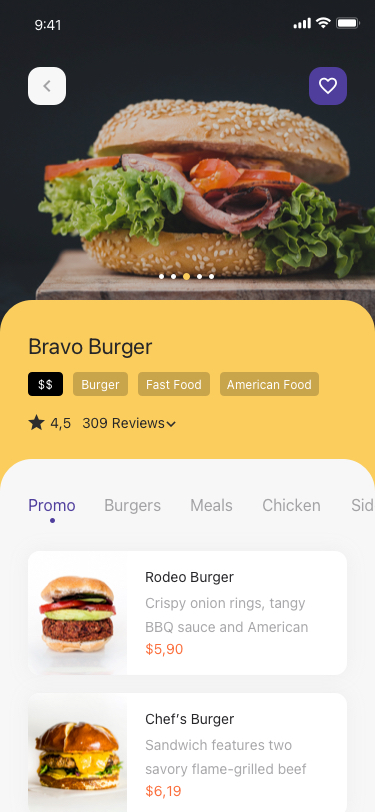
Text in this UI design:
Bravo Burger
$$
Burger
Fast Food
American Food
4,5
309 Reviews
Promo
Burgers
Meals
Chicken
Sides